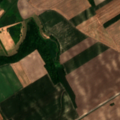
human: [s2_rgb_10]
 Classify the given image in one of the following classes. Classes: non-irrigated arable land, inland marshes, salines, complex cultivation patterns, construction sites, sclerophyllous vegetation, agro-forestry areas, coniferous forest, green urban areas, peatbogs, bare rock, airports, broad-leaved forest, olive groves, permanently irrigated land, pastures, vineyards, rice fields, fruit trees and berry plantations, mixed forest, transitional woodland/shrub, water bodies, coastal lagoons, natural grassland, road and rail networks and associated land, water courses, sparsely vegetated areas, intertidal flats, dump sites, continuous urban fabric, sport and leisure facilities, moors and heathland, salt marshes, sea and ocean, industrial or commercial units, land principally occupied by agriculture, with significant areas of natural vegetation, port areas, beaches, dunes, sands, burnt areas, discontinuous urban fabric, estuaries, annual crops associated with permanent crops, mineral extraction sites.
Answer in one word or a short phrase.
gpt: non-irrigated arable land, pastures